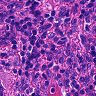
Metastatic tissue present: no